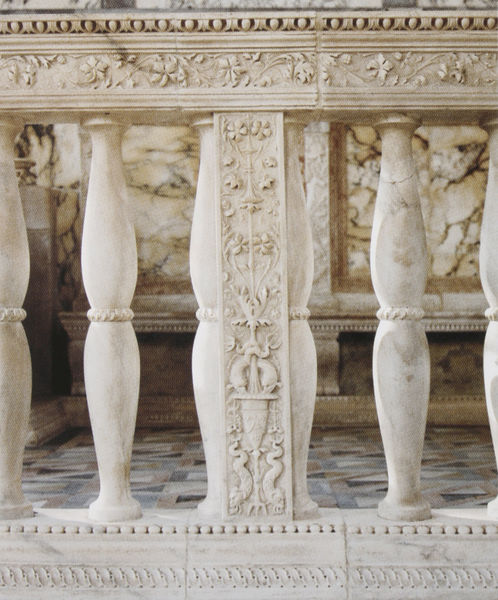
Titel: Inneres, Detail der Emporen-Balustrade
Künstler: Pietro Lombardo
Standort: Venedig
Institution: Santa Maria dei Miracoli
Schlagwörter: blätter, laub, vogel, weiß, ausschnitt, blume, blumen, braun, grau, hell, marmor, mitte, pfeiler, schwarz, säule, säulen, blüte, blüten, tier, tiere, zaun, beige, muster, ornament, architektur, barock, sockel, stein, vögel, brüstung, kirche, schlank, boden, kelch, blatt, girlande, pflanzen, perle, renaissance, rund, vorbau, amphore, ranken, skulptur, vase, hellblau, balkon, relief, leiste, italien, creme, hellbraun, gelände, bank, bordüre, detail, symmetrie, dekor, floral, ornamente, verzierung, stuck, vasen, geländer, bildhauerei, glatt, poliert, fein, ring, pfosten, foto, fotografie, fussboden, truhe, balustrade, dom, symmetrisch, fliesen, reihe, schlange, kugel, pfau, mosaik, flora, altar, architrav, girlanden, verziert, fries, grab, antik, blattwerk, schlangen, platten, ballustrade, blumenranken, marmorboden, steinboden, ader, eierstab, tropfen, verzierungen, gedrechselt, fische, vertäfelung, elfenbein, mamor, basilika, bildhauer, eier, perlstab, arabeske, sarkophag, bauschmuck, baluster, bruch, phallus, delphine, geädert, pfauen, äderung, florale muster, perlenstab, halbrelief, eierleiste, angesetzt, aderung, fotofrafie, abschrankung, bruchstelle, fris, marmorbank, marmorsäulen, perlmuster, ranekn, stukkateur, phallische form, renaussanca, altargitter, eistab, ffliesen